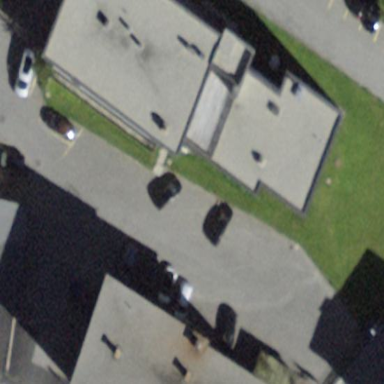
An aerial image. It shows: Flat-roofed building.